Field crop: maize
Growth stage: 2
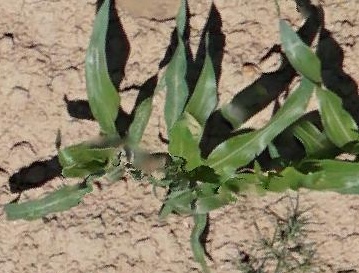
Species: maize